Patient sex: F
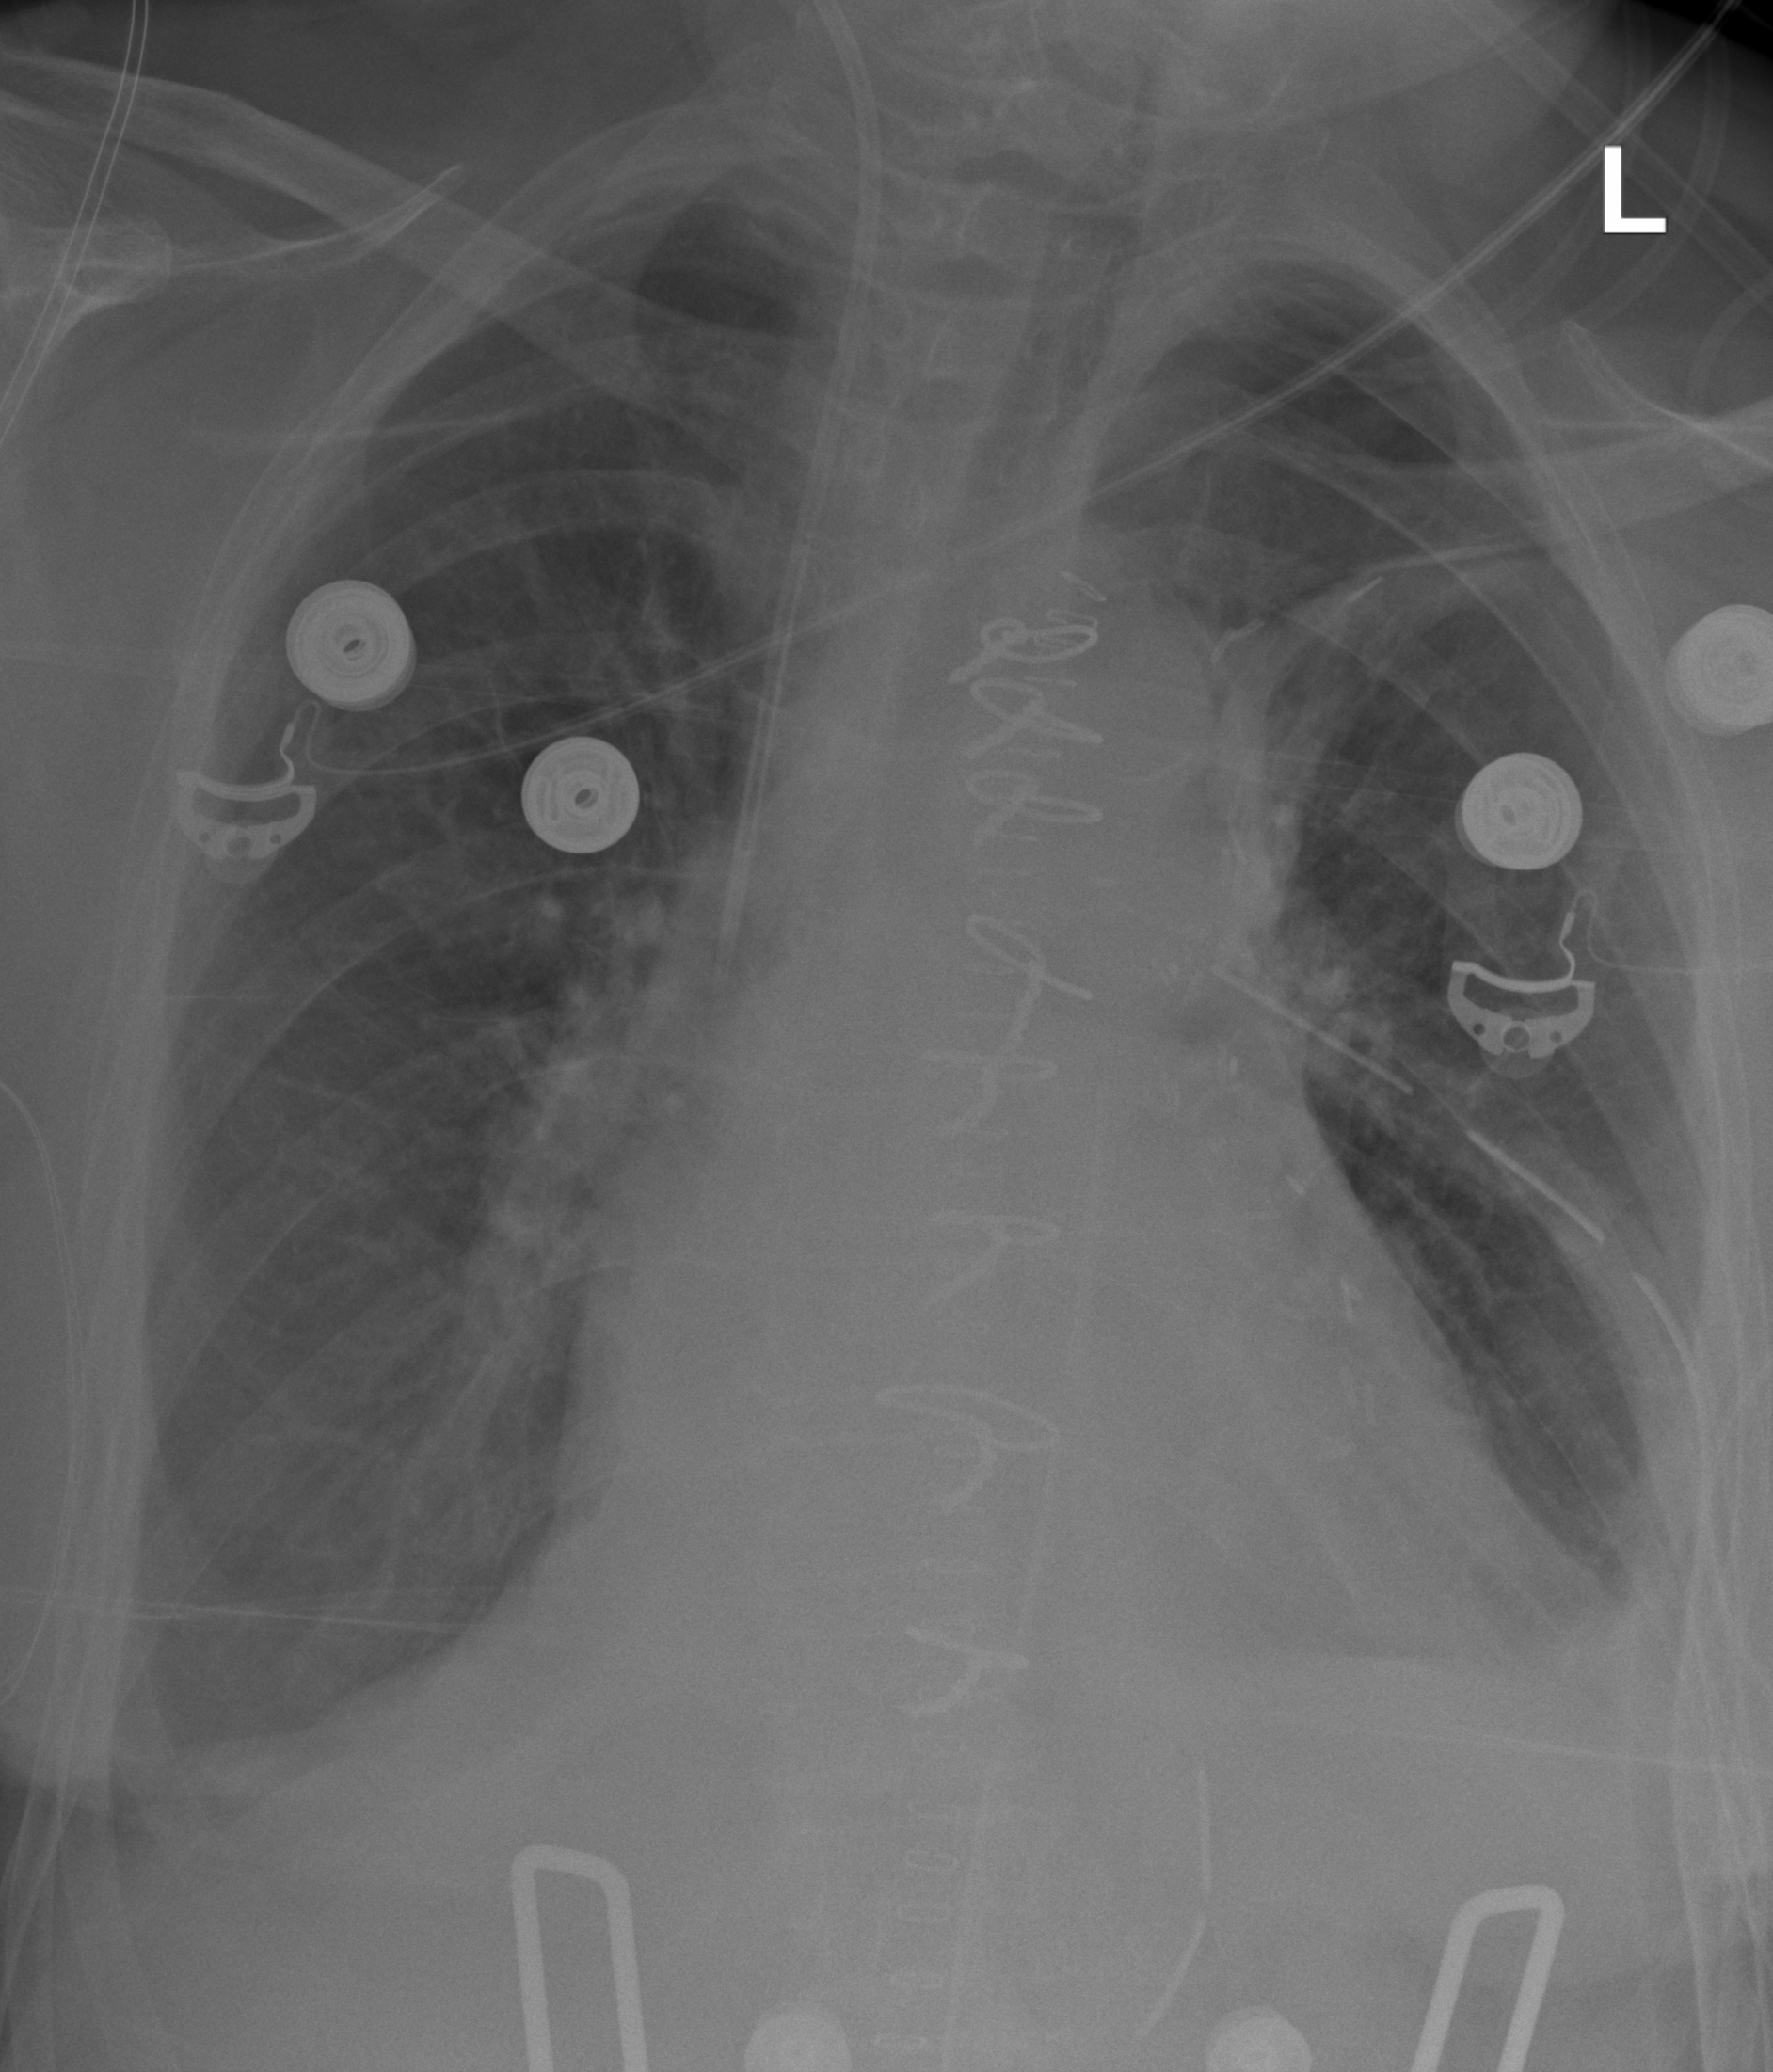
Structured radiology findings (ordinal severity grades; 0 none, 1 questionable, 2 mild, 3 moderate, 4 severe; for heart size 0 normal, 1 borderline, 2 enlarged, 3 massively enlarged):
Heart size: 2
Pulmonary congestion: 0
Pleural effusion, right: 2
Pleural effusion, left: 3
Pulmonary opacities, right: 0
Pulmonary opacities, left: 0
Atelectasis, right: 0
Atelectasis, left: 2